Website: walmart
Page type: billing-address
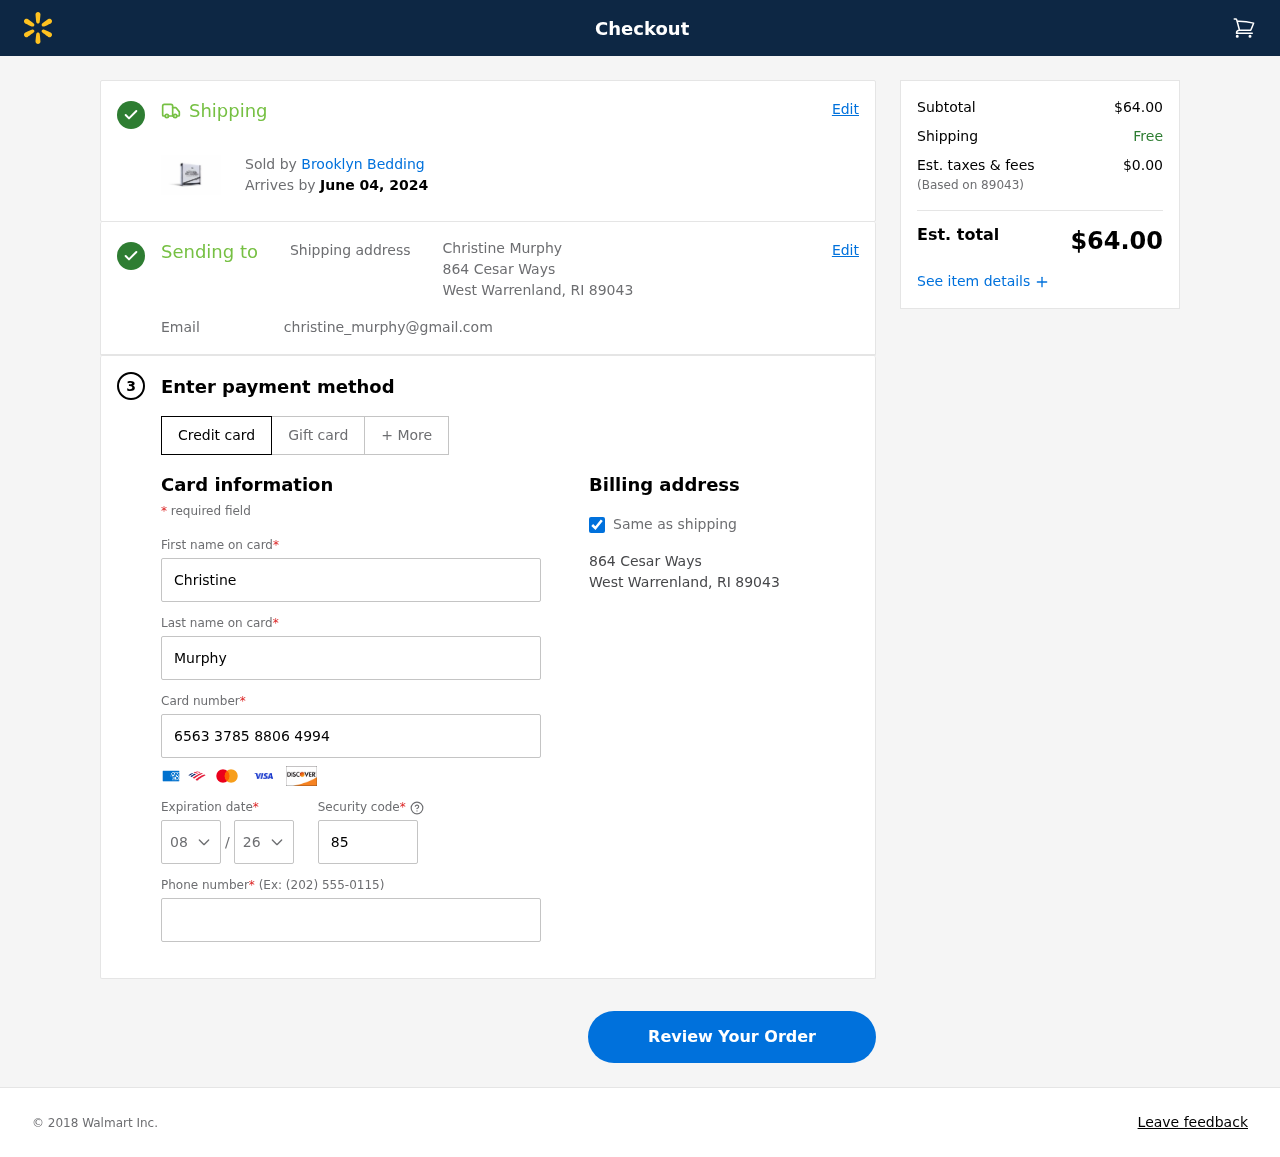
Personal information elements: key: PII_CARD_CVV
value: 857
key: PII_CARD_EXPIRY_MONTH
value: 08
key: PII_CARD_EXPIRY_YEAR
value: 26
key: PII_CARD_NUMBER
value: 6563 3785 8806 4994
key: PII_CITY_STATE_ZIP
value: West Warrenland, RI 89043
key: PII_EMAIL
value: christine_murphy@gmail.com
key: PII_FIRSTNAME
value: Christine
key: PII_FULLNAME
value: Christine Murphy
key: PII_LASTNAME
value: Murphy
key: PII_PHONE
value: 8452697216
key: PII_POSTCODE
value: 89043
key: PII_STREET
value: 864 Cesar Ways
Product elements: key: PRODUCT1_BRAND
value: Brooklyn Bedding
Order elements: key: ORDER_DELIVERY_DATE
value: June 04, 2024
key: ORDER_SUBTOTAL
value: $64.00
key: ORDER_TAX
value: $0.00
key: ORDER_TOTAL
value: $64.00